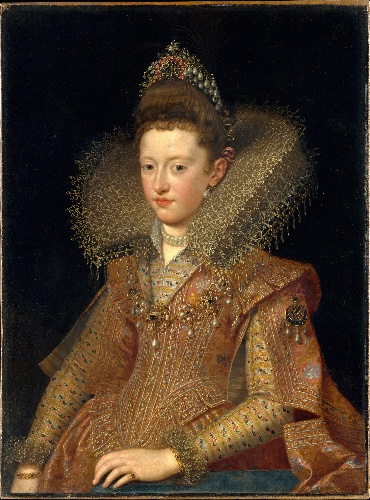
Title: Margherita Gonzaga (1591–1632), Princess of Mantua
Artist: Frans Pourbus the Younger
Artist bio: Netherlandish, Antwerp 1569–1622 Paris
Object type: Painting
Classification: Paintings
Medium: Oil on canvas
Dimensions: 36 1/2 × 27 1/4 in. (92.7 × 69.2 cm)
Department: European Paintings
Credit line: Bequest of Collis P. Huntington, 1900
Accession year: 1925
Repository: Metropolitan Museum of Art, New York, NY
Tags: Princesses|Portraits|Women